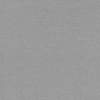
Label: dusty